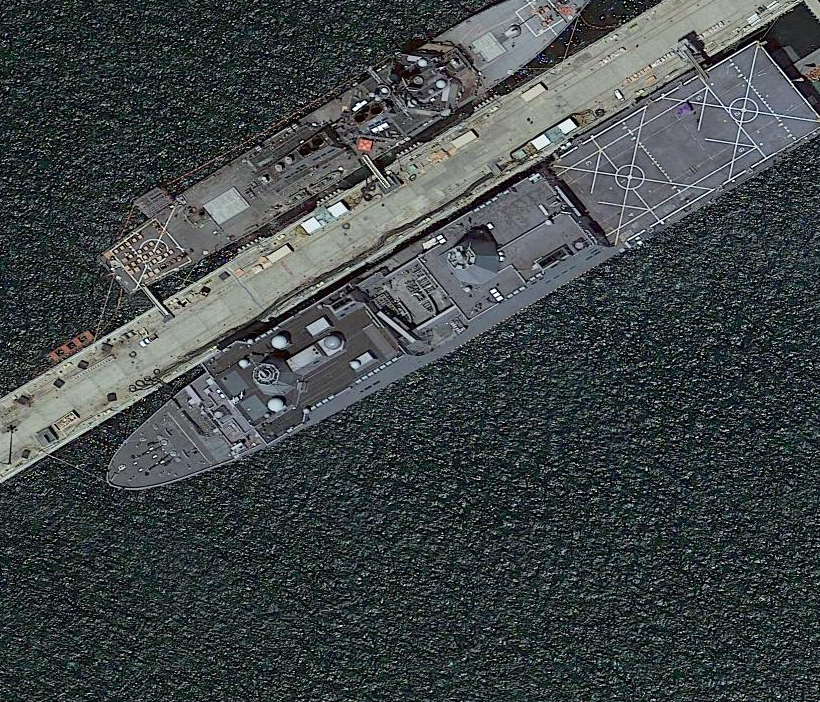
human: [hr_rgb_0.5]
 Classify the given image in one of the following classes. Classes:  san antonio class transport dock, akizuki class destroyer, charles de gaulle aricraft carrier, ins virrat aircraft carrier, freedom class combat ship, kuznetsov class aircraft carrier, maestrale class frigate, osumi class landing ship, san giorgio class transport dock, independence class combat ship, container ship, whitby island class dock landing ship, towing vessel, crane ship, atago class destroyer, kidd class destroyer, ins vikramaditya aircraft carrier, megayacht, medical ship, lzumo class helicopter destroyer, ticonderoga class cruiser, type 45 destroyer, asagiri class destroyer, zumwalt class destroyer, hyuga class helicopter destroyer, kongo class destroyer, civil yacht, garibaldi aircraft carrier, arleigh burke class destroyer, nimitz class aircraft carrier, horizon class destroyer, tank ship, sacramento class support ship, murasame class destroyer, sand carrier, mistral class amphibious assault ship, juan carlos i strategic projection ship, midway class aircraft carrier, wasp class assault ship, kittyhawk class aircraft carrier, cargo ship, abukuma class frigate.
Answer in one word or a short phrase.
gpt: San Antonio class transport dock